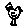
Label: bird